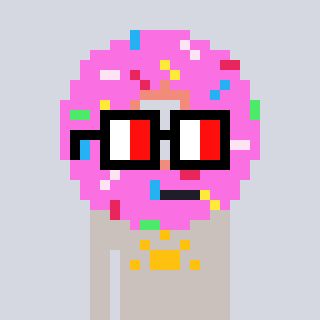
a pixel art character with square glasses with black frames and red eyes, a doughnut-shaped head and a foggrey-colored body on a cool background